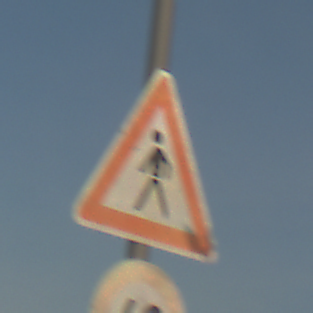
Verkehrszeichen: FussgaengerRechts
Zusatzzeichen unten: Geschwindigkeit60
Umgebung: Outdoor, Suburban
Tageszeit: MorningAfternoon
Wetter: PartlyCloudy
Licht: Natural
Jahreszeit: NotSpecified
Kontrast: HighContrast